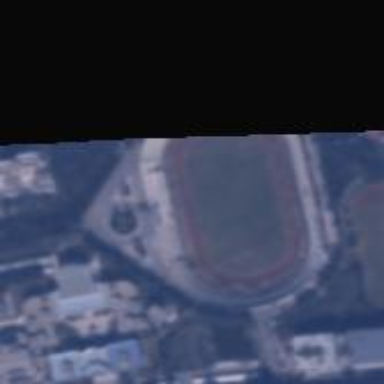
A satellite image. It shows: Stadium area for leisure and sports activities.